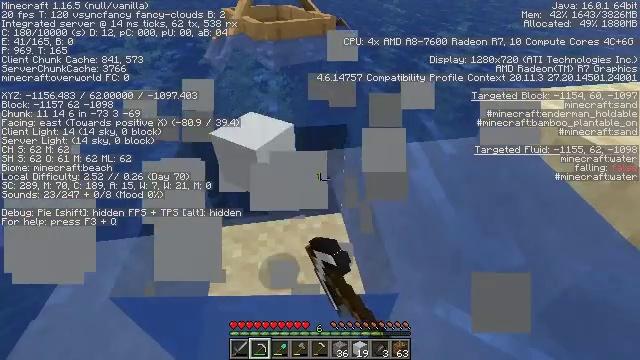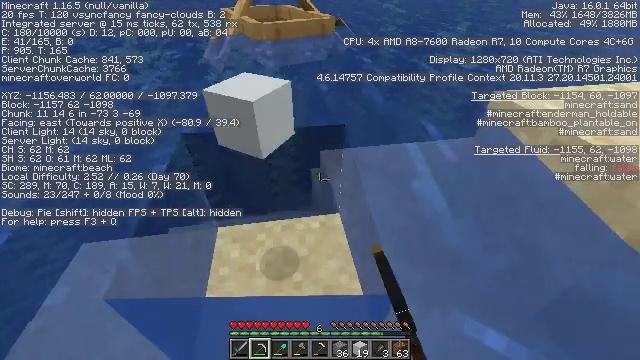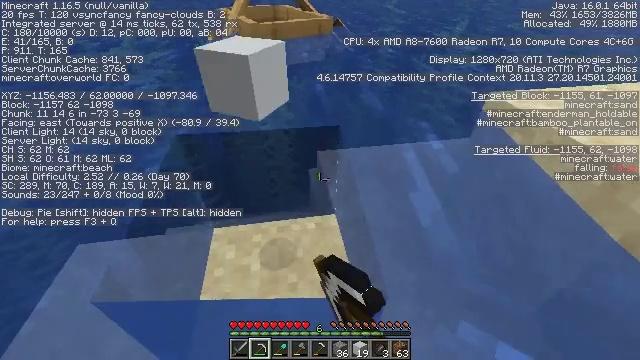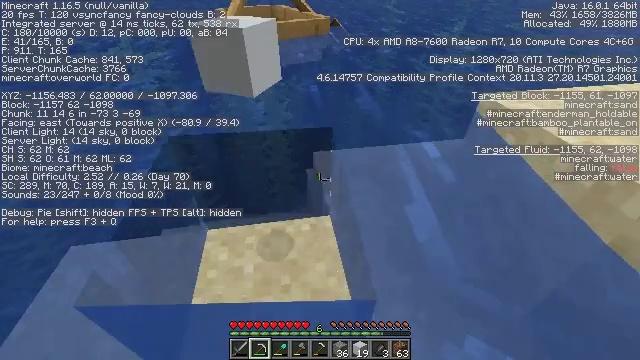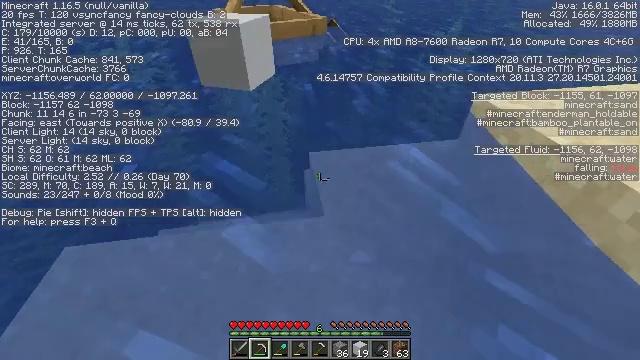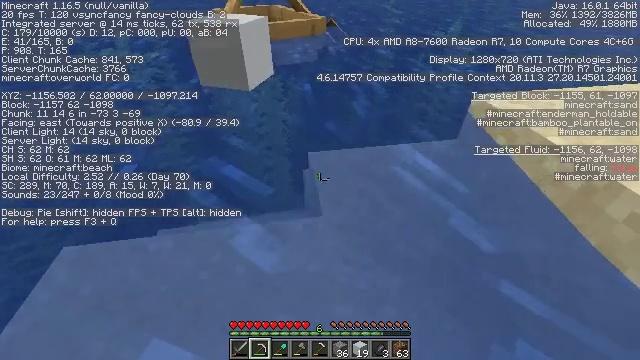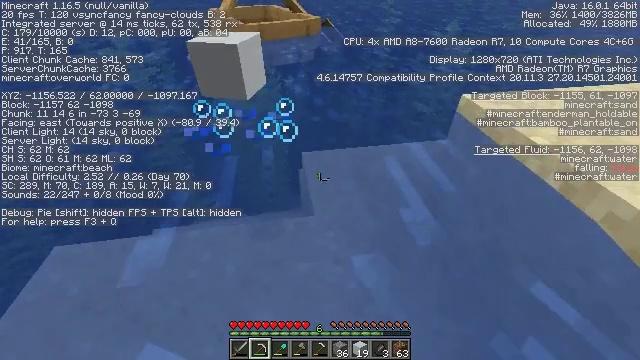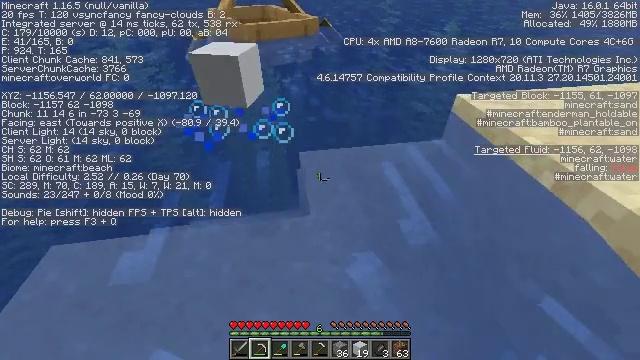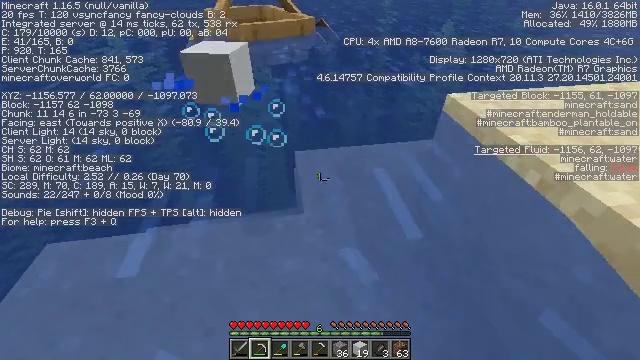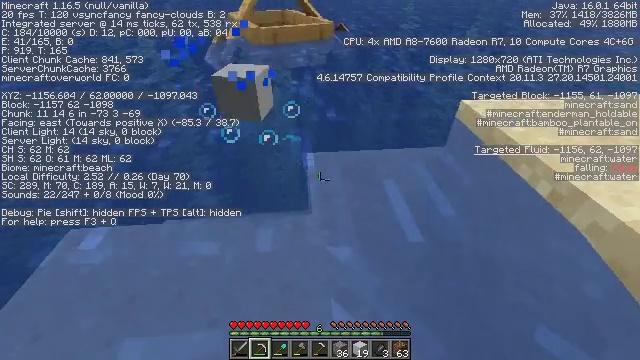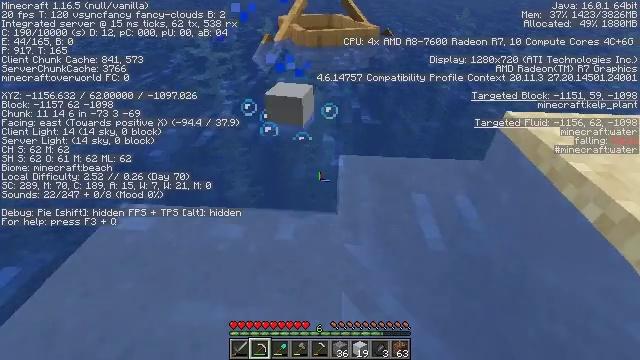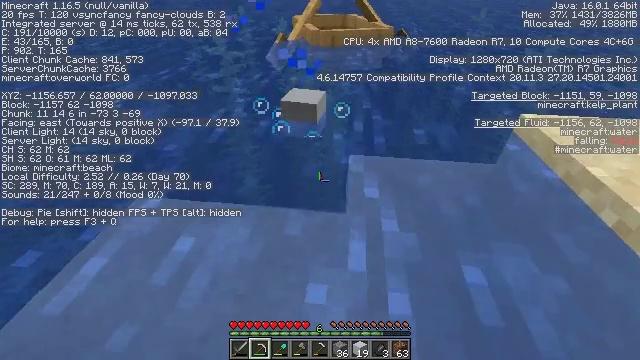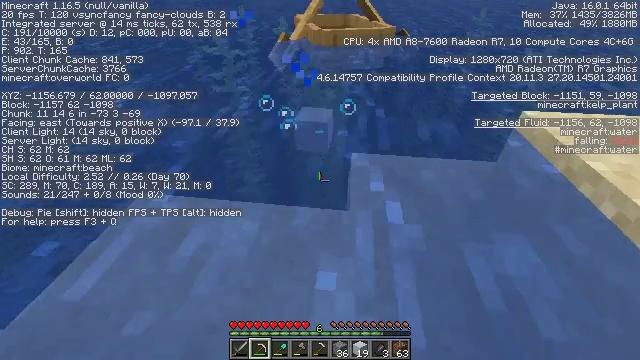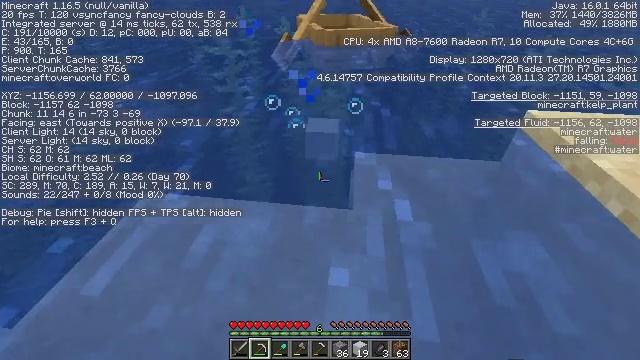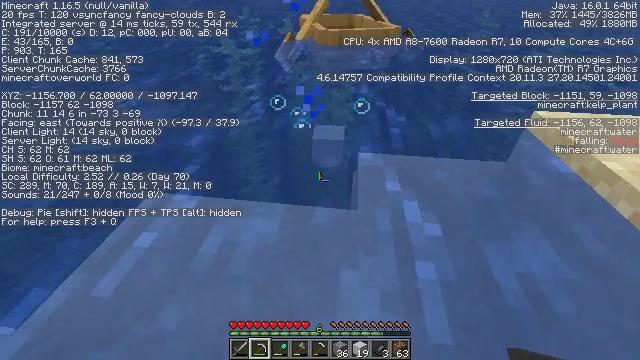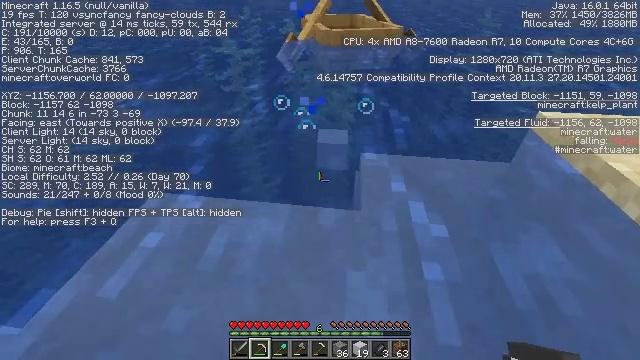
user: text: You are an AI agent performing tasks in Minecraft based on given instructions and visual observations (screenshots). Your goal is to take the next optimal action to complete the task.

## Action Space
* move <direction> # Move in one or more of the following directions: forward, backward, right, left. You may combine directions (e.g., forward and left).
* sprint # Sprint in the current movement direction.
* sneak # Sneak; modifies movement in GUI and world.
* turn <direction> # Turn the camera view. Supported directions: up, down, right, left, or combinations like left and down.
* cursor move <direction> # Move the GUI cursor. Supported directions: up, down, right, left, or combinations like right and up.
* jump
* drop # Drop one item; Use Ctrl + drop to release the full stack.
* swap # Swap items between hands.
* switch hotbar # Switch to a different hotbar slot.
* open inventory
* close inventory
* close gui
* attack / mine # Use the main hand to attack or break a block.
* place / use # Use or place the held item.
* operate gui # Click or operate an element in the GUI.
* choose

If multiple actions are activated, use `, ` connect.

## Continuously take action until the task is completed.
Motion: motion action
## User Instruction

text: Mine the white concrete block.
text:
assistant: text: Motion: attack / mine
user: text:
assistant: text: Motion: attack / mine
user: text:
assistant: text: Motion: no_op
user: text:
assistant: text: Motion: no_op
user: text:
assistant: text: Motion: no_op
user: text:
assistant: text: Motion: no_op
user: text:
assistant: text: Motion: no_op
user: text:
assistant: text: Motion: no_op
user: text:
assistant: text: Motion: move left, turn left
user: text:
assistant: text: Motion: move left, turn left
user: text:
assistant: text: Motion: move left, turn left
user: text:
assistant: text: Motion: move left
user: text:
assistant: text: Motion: move left
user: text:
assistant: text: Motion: move left
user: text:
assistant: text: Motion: move left
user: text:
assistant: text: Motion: move left
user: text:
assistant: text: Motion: move left
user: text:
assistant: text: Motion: move left
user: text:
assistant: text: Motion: move left
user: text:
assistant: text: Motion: move left
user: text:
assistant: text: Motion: move left
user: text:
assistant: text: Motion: move left
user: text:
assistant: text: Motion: move forward
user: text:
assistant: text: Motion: move forward
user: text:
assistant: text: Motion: move forward
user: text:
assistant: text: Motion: move forward, turn right
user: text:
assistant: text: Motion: move forward, turn right
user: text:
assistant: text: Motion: move forward, turn right and down
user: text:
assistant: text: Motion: move forward
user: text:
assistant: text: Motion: move forward